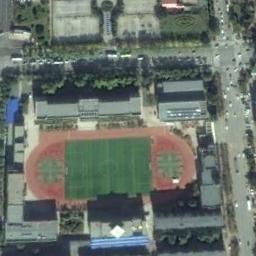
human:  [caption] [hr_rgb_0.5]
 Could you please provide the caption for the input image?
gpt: The ground track field is surrounded by some buildings .

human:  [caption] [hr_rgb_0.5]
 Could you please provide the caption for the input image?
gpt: Many cars are on the road beside the ground track field .

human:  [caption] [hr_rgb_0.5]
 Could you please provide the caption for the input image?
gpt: The track and field is built in the middle of the residential area, Next to the road and surrounded by many vegetation .

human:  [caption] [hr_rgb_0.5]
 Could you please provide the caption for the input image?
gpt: There are some trees on one side of the track .

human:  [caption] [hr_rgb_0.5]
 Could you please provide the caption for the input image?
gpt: There are some buildings around the ground track field with a red track .